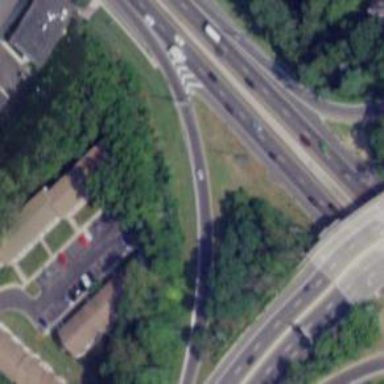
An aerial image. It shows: Trunk link highway.